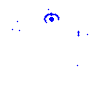
Particle: kaon